Interaction volume radius: 10 \u00c5
Interaction volume height: 35 \u00c5
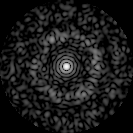
Disorder parameter: 0.8408